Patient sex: M
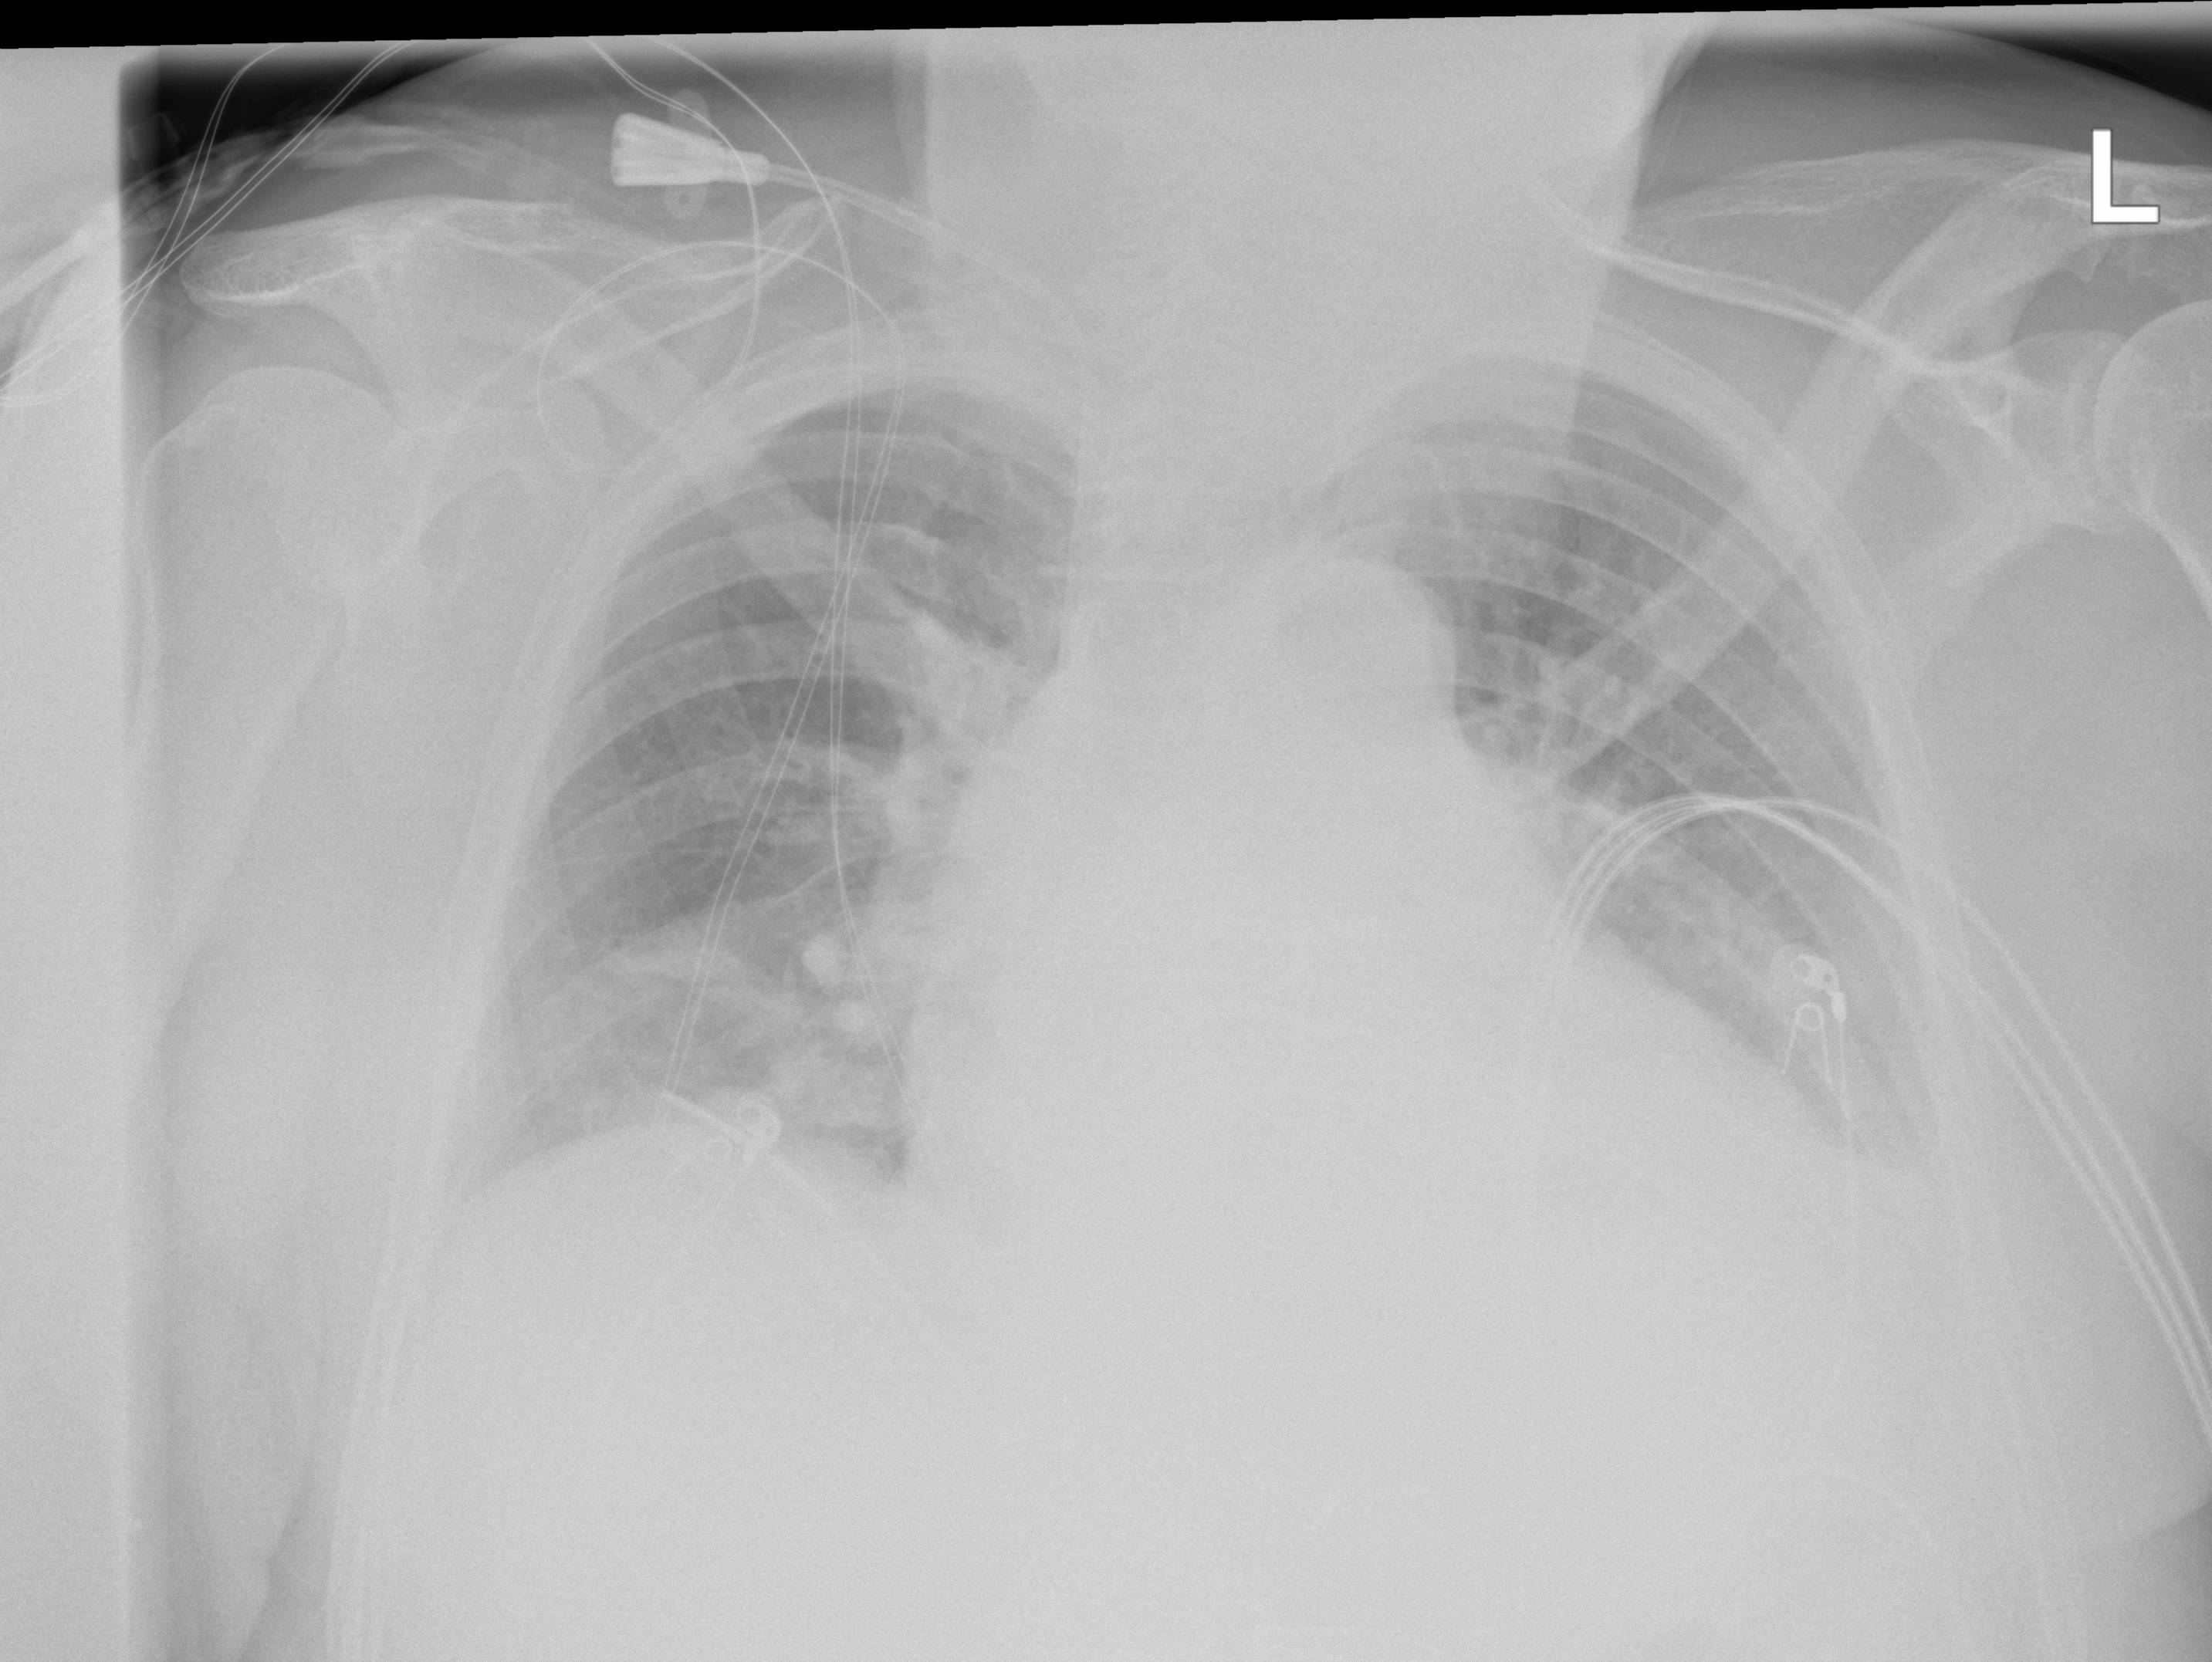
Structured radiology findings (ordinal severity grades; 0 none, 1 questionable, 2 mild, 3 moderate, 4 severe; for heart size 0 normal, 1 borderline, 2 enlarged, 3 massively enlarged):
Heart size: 2
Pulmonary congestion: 0
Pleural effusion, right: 1
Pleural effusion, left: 1
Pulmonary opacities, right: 0
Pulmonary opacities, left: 0
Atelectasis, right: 2
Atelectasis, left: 2